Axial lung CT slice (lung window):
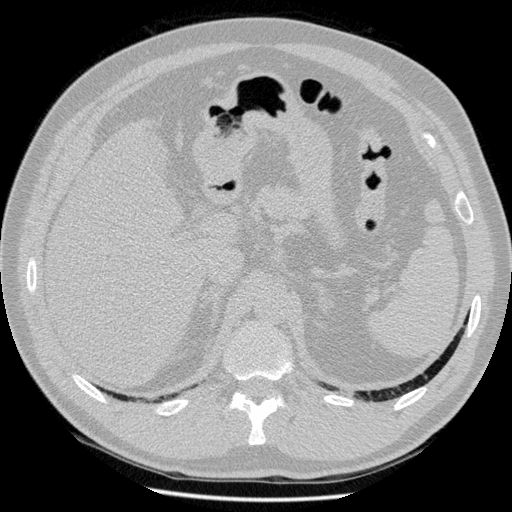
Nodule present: no